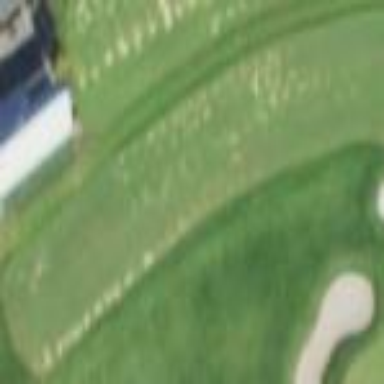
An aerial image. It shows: Golf tee.